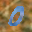
Label: 0